Field crop: tomato
Growth stage: 2
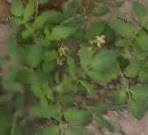
Species: tomato